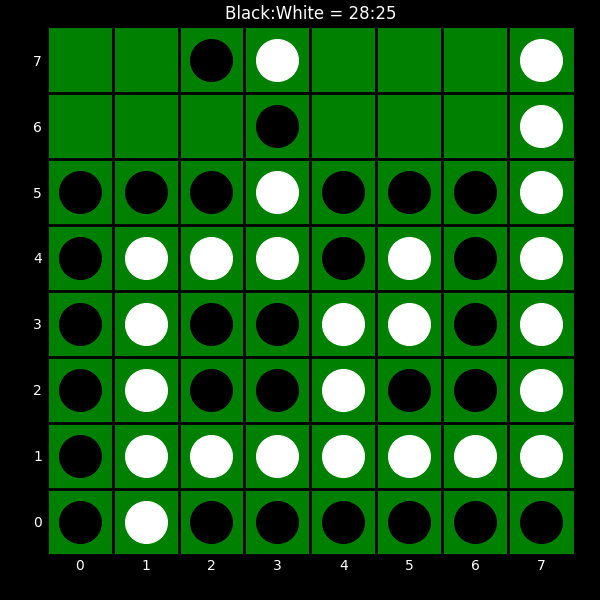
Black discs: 28
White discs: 25